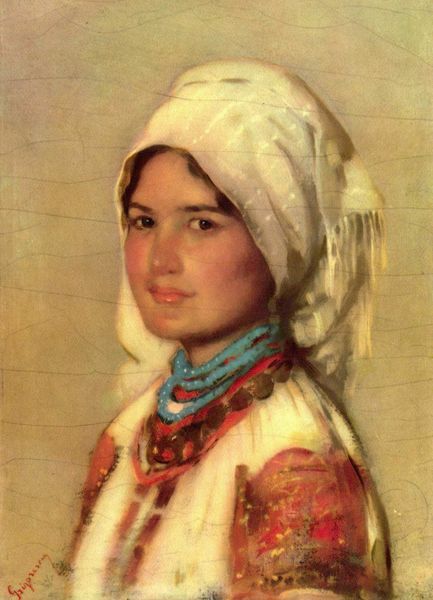
Titel: Bäuerin aus Muscel
Künstler: Nicolae Grigorescu
Standort: Bukarest
Institution: Muzeul de Arta
Schlagwörter: blau, dunkel, gemälde, haut, weiß, gelb, mädchen, braun, brust, bunt, frau, haar, hell, hintergrund, kleid, licht, mund, nase, schmuck, schwarz, türkis, blick, rot, schal, tuch, beige, haube, muster, ornament, alt, jung, augen, bluse, gesicht, inkarnat, kragen, bildnis, portrait, porträt, signatur, öl, auge, fransen, gewand, gold, haare, stickerei, augenbrauen, brustbild, bruststück, brünett, hübsch, kinn, lippen, perlen, rosa, schultern, kopfbedeckung, lächeln, wangen, italien, bäuerin, russland, kette, risse, weis, idylle, kopftuch, glanz, junge frau, dreiviertelansicht, halsschmuck, oberkörper, weste, halskette, schwarze haare, zigeuner, orient, orientalisch, religion, schönheit, seite, ketten, tracht, zigeunerin, halbprofil, rissig, dreiviertelporträt, ländlich, griechisch, augenkontakt, büsten, schüchtern, applikation, selbstbewusst, frsiur, kpftuch, tradition, russisch, mexiko, folklore, münzen, braune augen, ungarn, aquamarin, südamerika, volkstracht, balkan, halbseitig, zinnoberrot, rumänien, halskettte, im profil, rumänisch, slawisch, kintergrund leer